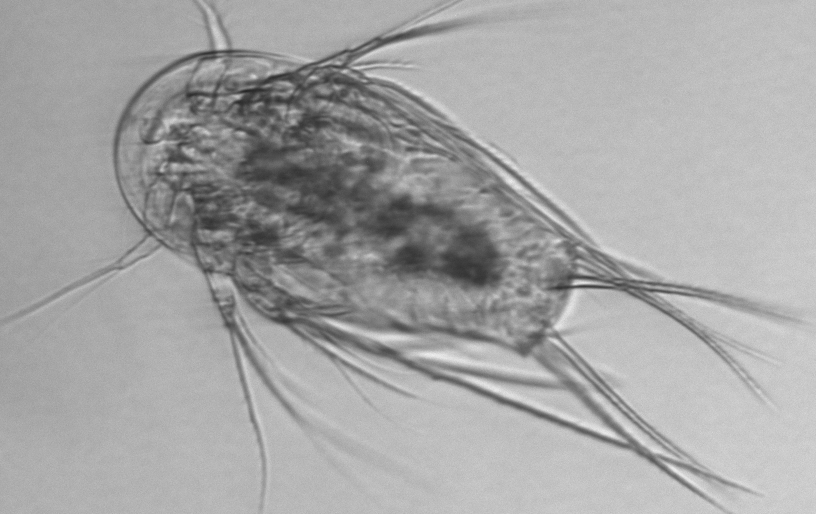
Label: zooplankton